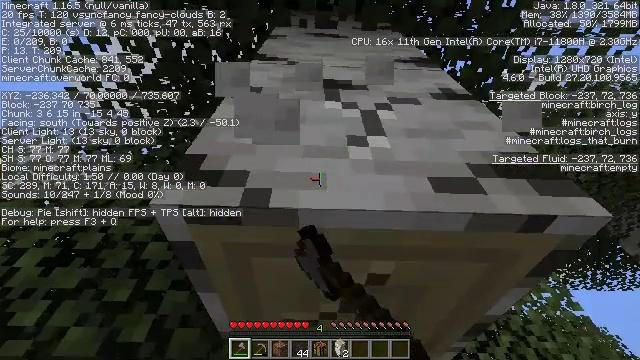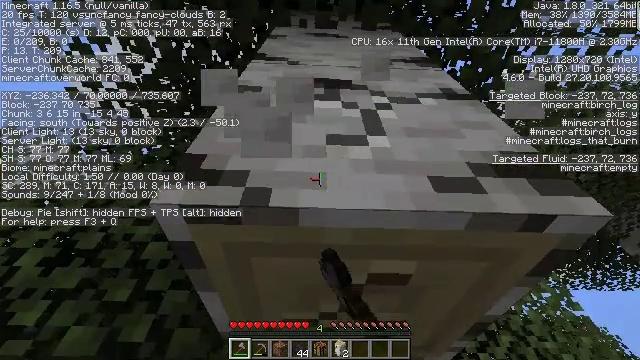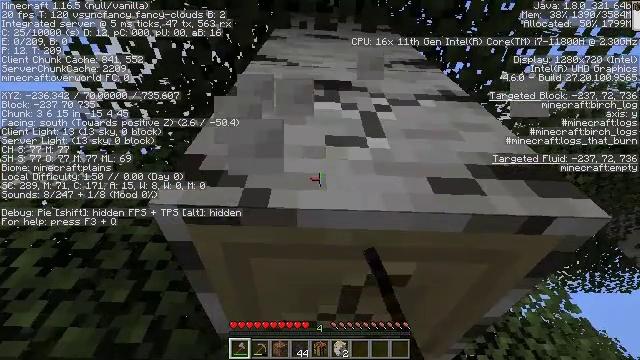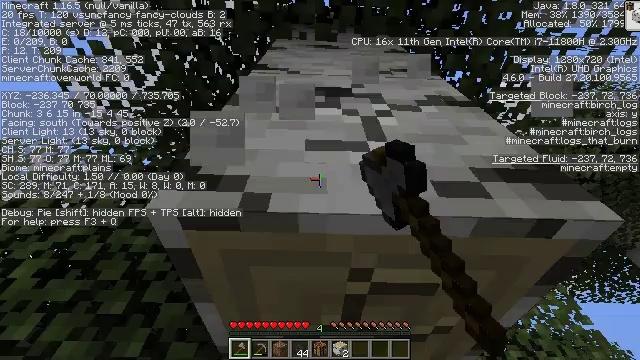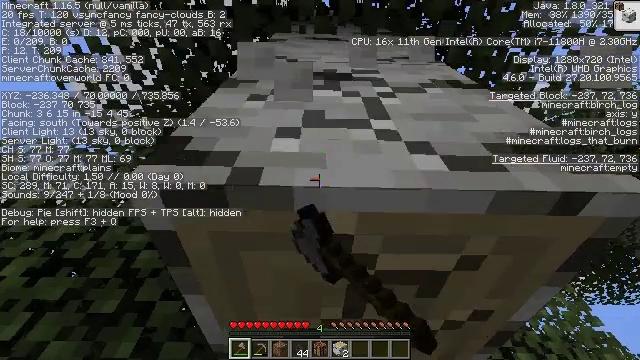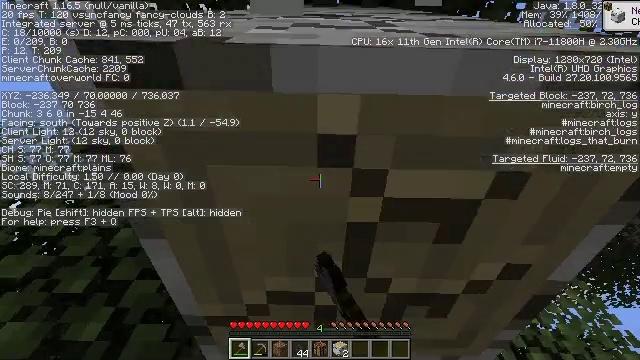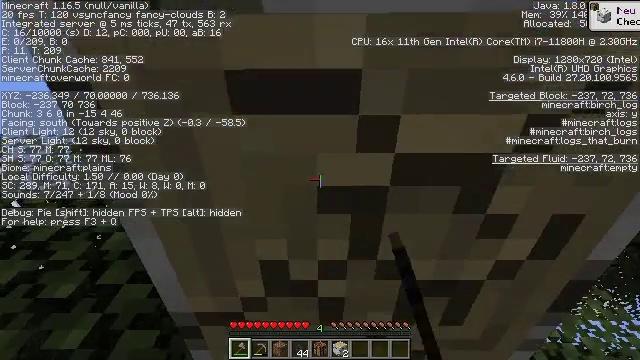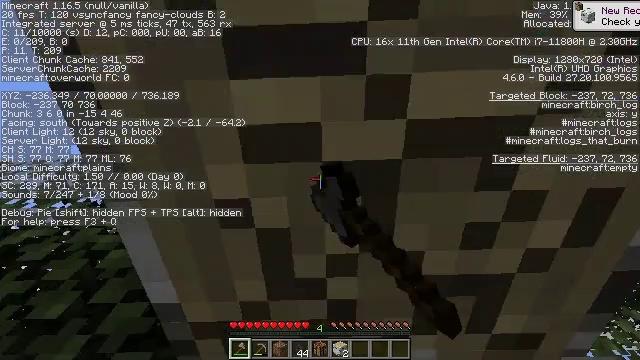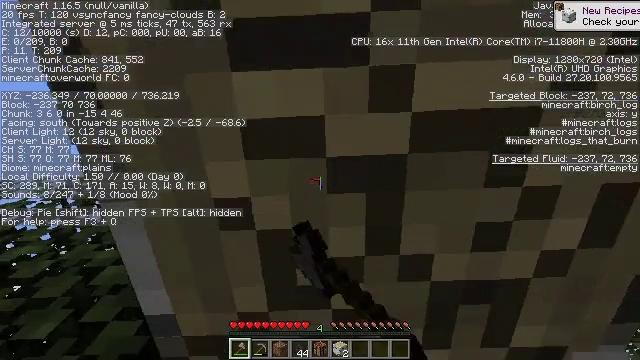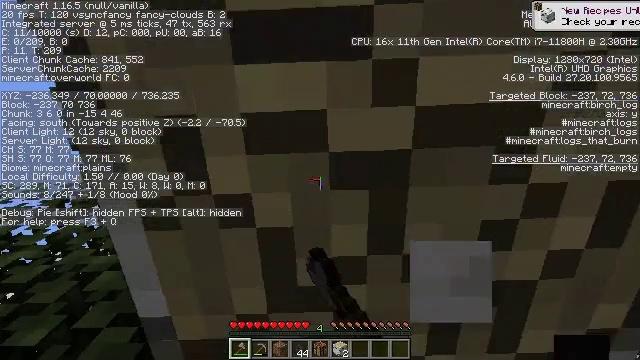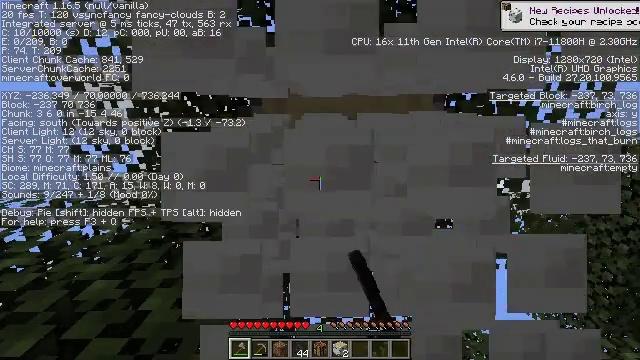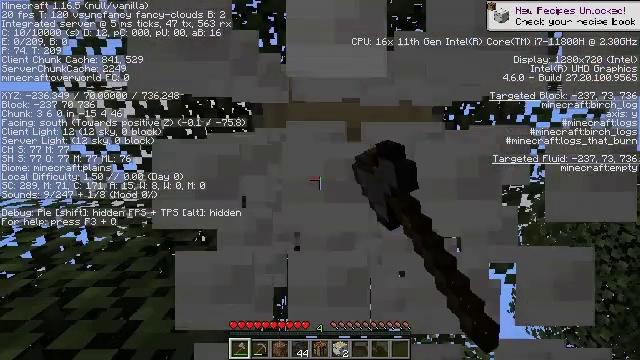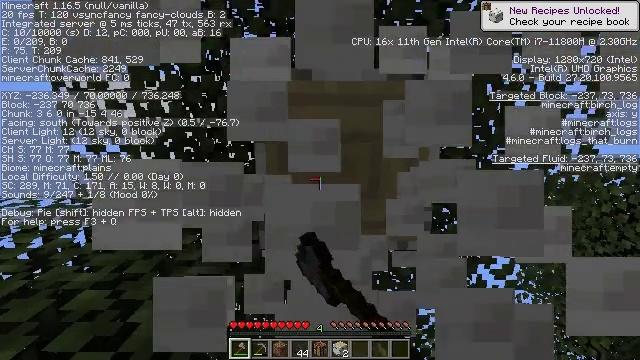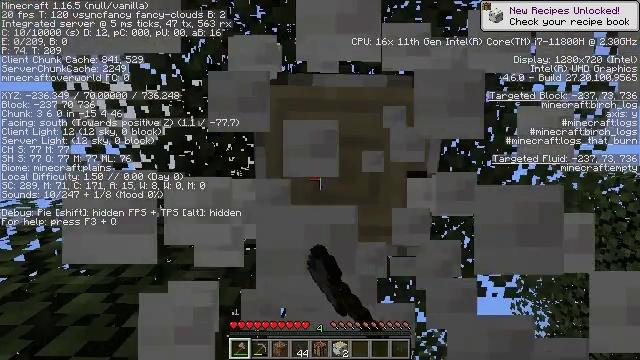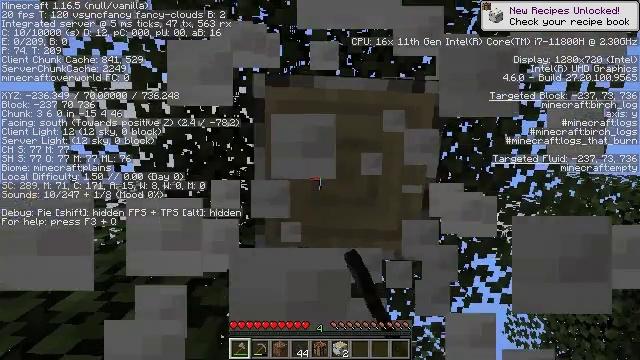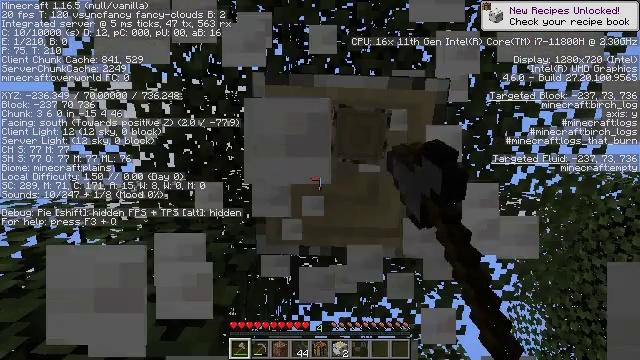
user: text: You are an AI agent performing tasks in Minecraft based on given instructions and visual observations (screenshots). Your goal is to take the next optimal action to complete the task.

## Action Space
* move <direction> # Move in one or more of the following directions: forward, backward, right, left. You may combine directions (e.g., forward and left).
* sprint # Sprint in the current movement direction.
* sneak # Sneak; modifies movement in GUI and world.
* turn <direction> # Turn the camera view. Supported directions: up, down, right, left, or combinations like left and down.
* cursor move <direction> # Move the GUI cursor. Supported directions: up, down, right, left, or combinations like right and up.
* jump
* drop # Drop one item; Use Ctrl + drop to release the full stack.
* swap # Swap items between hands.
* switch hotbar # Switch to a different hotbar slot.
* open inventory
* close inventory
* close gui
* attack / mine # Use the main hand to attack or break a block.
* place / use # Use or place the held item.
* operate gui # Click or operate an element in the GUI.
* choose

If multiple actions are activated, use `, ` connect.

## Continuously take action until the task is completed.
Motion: motion action
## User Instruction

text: Gather birch log for crafting.
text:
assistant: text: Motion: attack / mine
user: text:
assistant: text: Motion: attack / mine
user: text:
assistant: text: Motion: move forward, turn up, attack / mine
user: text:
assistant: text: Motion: move forward, attack / mine
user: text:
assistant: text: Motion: move forward, turn up, attack / mine
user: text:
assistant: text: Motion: turn left and up, attack / mine
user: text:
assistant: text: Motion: turn left and up, attack / mine
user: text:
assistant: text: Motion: turn up, attack / mine
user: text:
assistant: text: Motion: turn up, attack / mine
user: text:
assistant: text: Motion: turn up, attack / mine
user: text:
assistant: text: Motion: turn right and up, attack / mine
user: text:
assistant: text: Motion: attack / mine
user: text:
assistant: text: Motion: turn up, attack / mine
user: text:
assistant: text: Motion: turn right, attack / mine
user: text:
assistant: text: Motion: attack / mine
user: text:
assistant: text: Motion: attack / mine
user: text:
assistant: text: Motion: attack / mine
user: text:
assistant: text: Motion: attack / mine
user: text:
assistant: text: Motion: turn right and up, attack / mine
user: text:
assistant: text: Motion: turn right, attack / mine
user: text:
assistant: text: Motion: attack / mine
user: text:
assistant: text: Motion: attack / mine
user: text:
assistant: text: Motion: attack / mine
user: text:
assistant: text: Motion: attack / mine
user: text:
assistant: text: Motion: attack / mine
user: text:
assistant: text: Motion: attack / mine
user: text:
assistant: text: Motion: attack / mine
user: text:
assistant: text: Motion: attack / mine
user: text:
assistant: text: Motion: attack / mine
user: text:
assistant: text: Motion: attack / mine